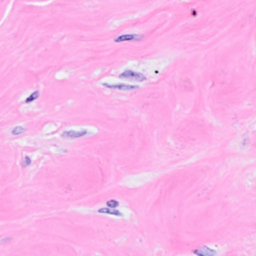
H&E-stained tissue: Breast